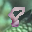
Label: 8